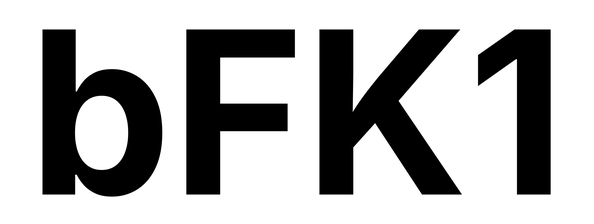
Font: Inter_Bold